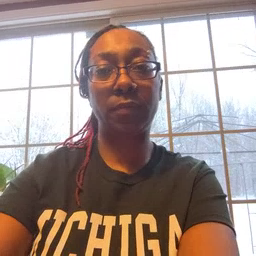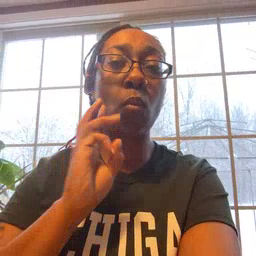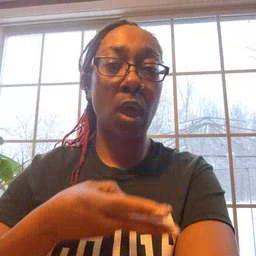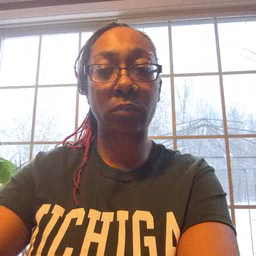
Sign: will